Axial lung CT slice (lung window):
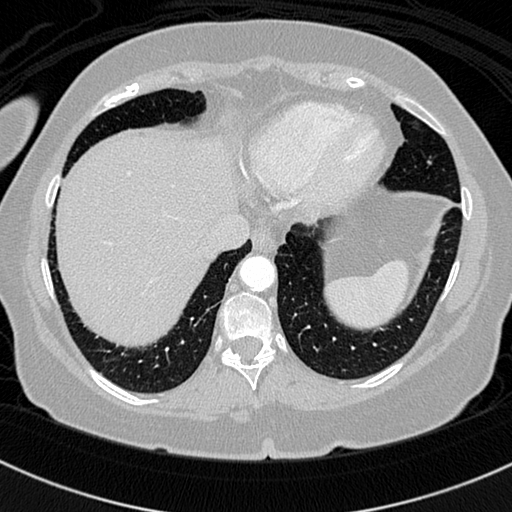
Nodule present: no